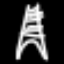
Label: The Eiffel Tower